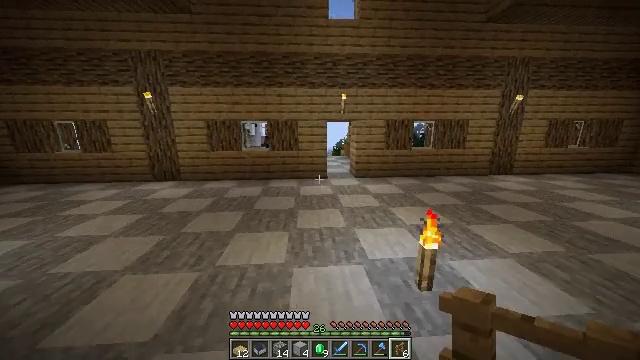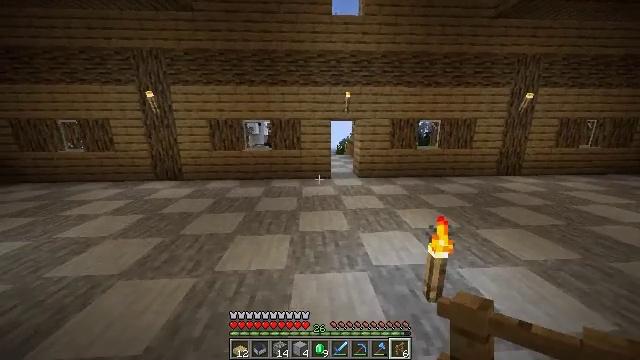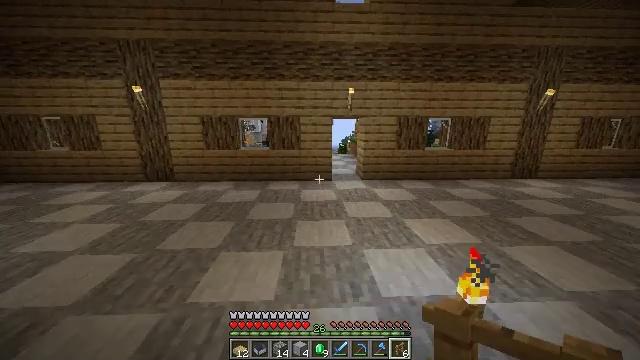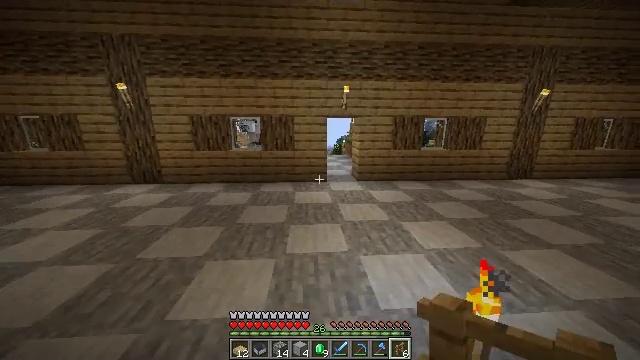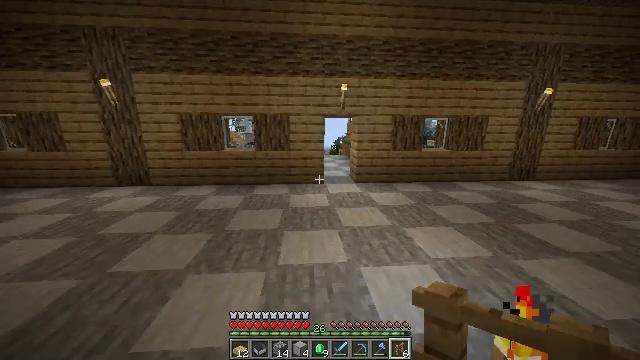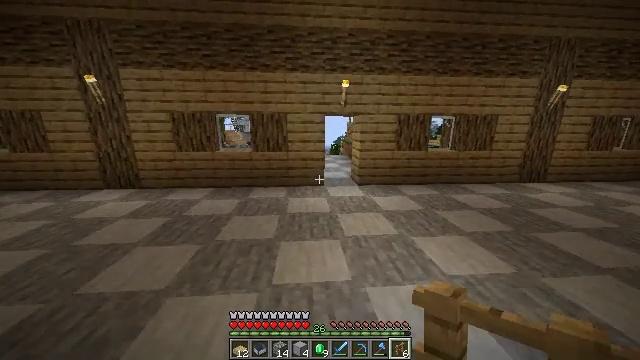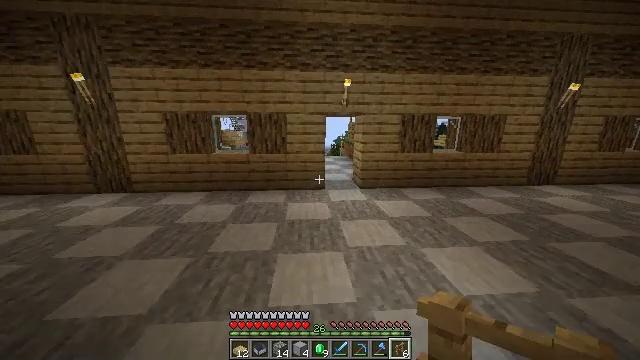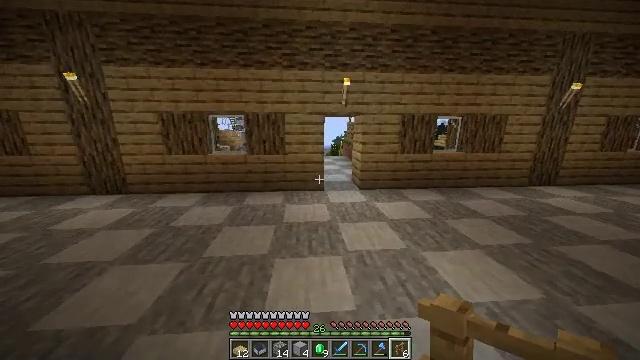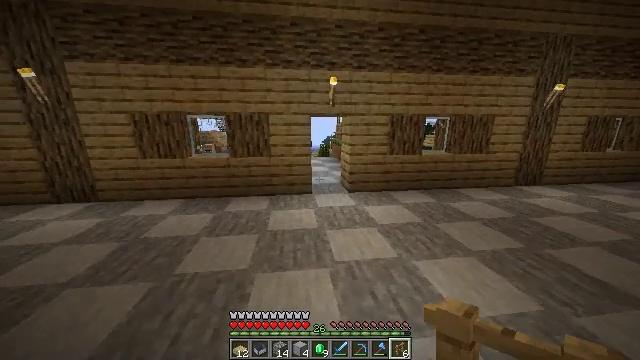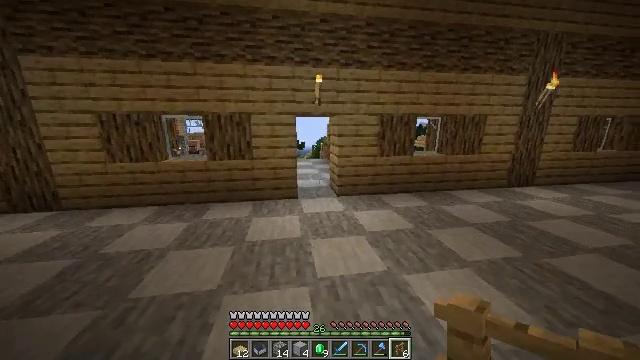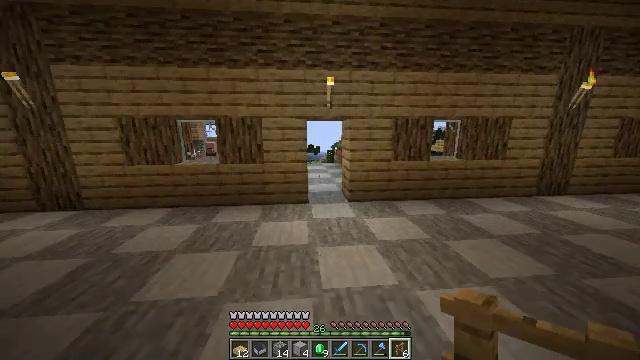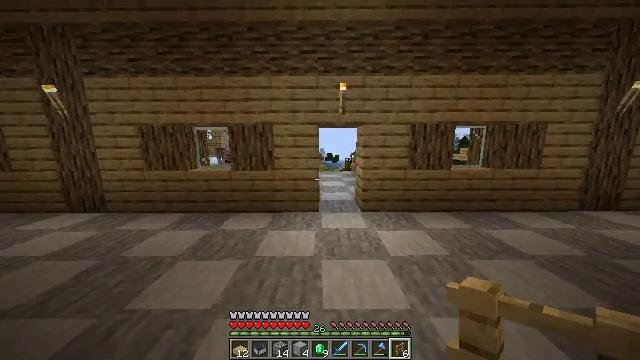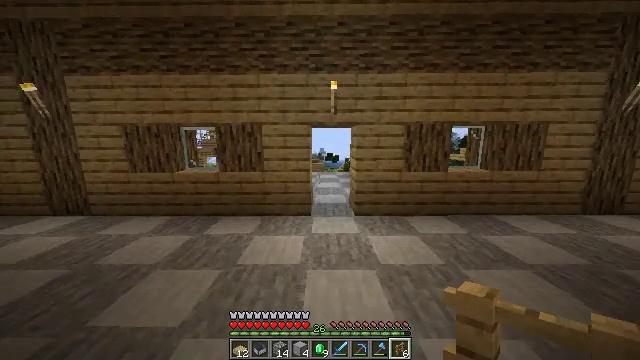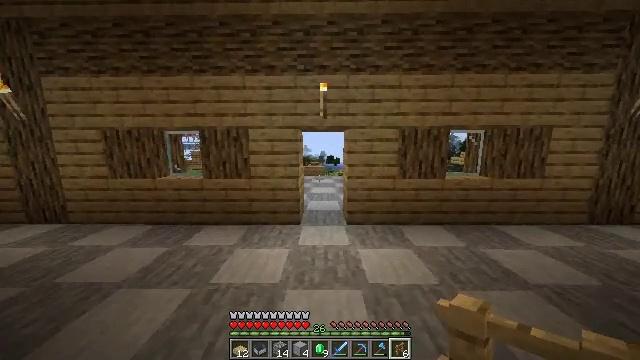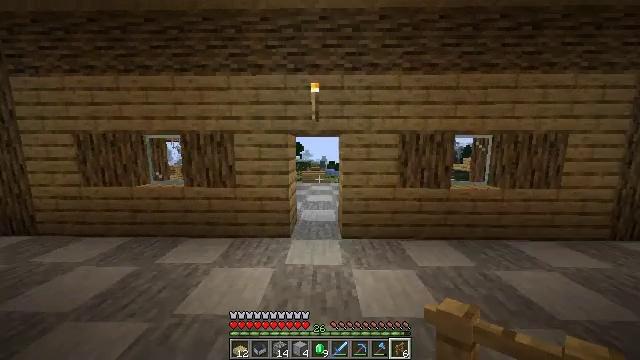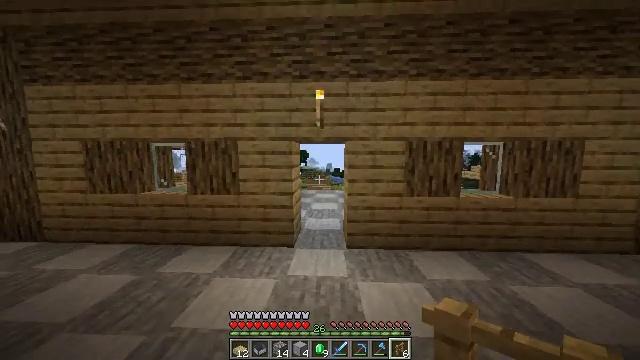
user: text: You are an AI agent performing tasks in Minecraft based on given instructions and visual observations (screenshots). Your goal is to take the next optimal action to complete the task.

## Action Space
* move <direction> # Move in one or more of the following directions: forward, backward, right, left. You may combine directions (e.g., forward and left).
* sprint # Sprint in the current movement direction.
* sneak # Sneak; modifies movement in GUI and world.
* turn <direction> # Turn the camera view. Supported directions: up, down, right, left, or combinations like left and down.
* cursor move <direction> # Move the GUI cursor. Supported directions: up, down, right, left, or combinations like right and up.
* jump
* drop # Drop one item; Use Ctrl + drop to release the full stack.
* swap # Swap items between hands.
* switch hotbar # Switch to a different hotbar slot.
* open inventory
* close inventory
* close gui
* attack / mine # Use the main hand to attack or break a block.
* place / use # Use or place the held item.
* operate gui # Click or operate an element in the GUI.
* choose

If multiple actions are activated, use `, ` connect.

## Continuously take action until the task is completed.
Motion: motion action
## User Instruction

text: Break the birch slab to collect it.
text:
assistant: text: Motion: move forward
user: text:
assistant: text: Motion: move forward
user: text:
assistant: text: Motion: move forward, sprint, turn right
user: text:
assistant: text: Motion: move forward, sprint
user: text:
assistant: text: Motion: move forward, sprint
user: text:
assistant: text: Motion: move forward, sprint
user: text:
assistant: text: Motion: move forward and move right
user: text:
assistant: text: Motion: move forward and move right, turn right
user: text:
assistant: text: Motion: move forward and move right, turn right
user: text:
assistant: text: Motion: move forward and move right, turn left and up
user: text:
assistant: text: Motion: move forward and move right, sprint, turn left and up
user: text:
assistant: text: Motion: move forward and move right, sprint
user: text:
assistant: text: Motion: move forward, sprint
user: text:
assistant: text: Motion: move forward, sprint, turn up
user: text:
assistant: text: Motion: move forward, sprint, turn left and up
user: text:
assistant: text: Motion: move forward
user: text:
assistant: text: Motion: move forward
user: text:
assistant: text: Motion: move forward
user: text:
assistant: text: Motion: move forward, sprint
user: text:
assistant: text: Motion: move forward, sprint
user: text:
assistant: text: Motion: move forward, sprint
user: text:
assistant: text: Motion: move forward, sprint
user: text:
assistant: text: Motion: move forward
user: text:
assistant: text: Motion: move forward
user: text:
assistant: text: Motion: move forward
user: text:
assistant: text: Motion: move forward, sprint, turn right and down
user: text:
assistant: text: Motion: move forward, sprint, turn right and down
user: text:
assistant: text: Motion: move forward, sprint, turn right and down
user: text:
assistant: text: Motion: move forward, sprint
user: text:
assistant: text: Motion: move forward, turn left and down